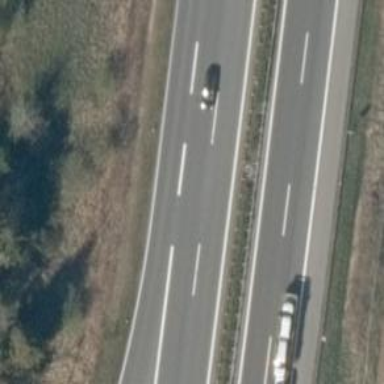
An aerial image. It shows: Asphalt motorway.